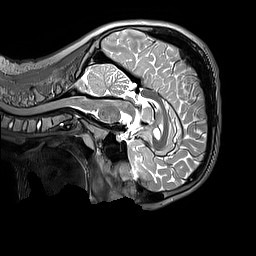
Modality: T2w
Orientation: sagittal
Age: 11
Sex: male
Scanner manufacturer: siemens
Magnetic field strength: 3 T
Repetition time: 3.2 s
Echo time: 0.408 s